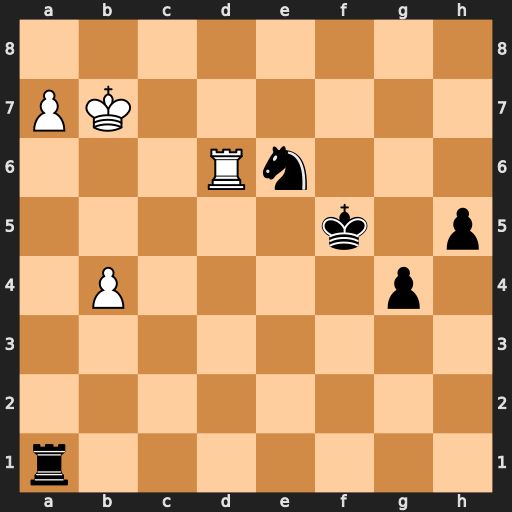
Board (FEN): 8/PK6/3Rn3/5k1p/1P4p1/8/8/r7
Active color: w
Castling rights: -
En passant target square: -
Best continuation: Rd5+ Kg6 Ra5 Rf1 a8=Q